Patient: sex F, age 57
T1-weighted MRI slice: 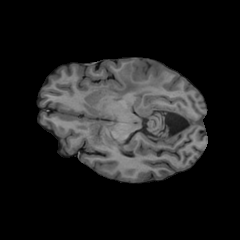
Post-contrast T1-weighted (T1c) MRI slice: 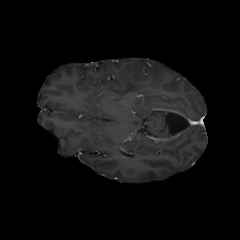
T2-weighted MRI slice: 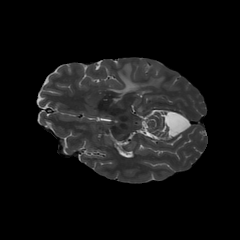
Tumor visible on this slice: yes
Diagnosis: Glioblastoma, IDH-wildtype
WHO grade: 4